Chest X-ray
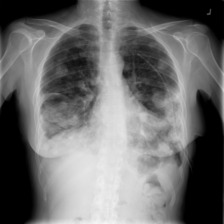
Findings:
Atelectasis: negative
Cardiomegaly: negative
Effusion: negative
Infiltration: negative
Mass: negative
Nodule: negative
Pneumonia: negative
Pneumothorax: negative
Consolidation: negative
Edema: negative
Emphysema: negative
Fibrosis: negative
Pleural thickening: positive
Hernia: negative